Question: I am using code from cplusplus.com, which is opening file, reading info from it, print it, and then close it. So, here is the code:
'''
#include <iostream> // std::cin, std::cout
#include <fstream> // std::ifstream
int main () {
char str[256];
std::cout << "Enter the name of an existing text file: ";
std::cin.get (str,256); // get c-string
std::ifstream is(str); // open file
while (is.good()) // loop while extraction from file is possible
{
char c = is.get(); // get character from file
if (is.good())
std::cout << c;
}
is.close(); // close file
return 0;
}
'''
So, file with this code is called "prog.cpp", and saved in Documents/Test folder. In the same folder I have text file, called "hello.txt", which consists of following:
'''
hello to everyone
'''
So, after I run my program, expected outcome is "hello everyone", but I have:
'''
hsdhs131313dhhsd
'''
So, there is no other files. Where is the mistake? What have I done wrong? Using mac os x.
Here is the screenshot of termianl window, sublime text window and finder. Thanks in advance for help
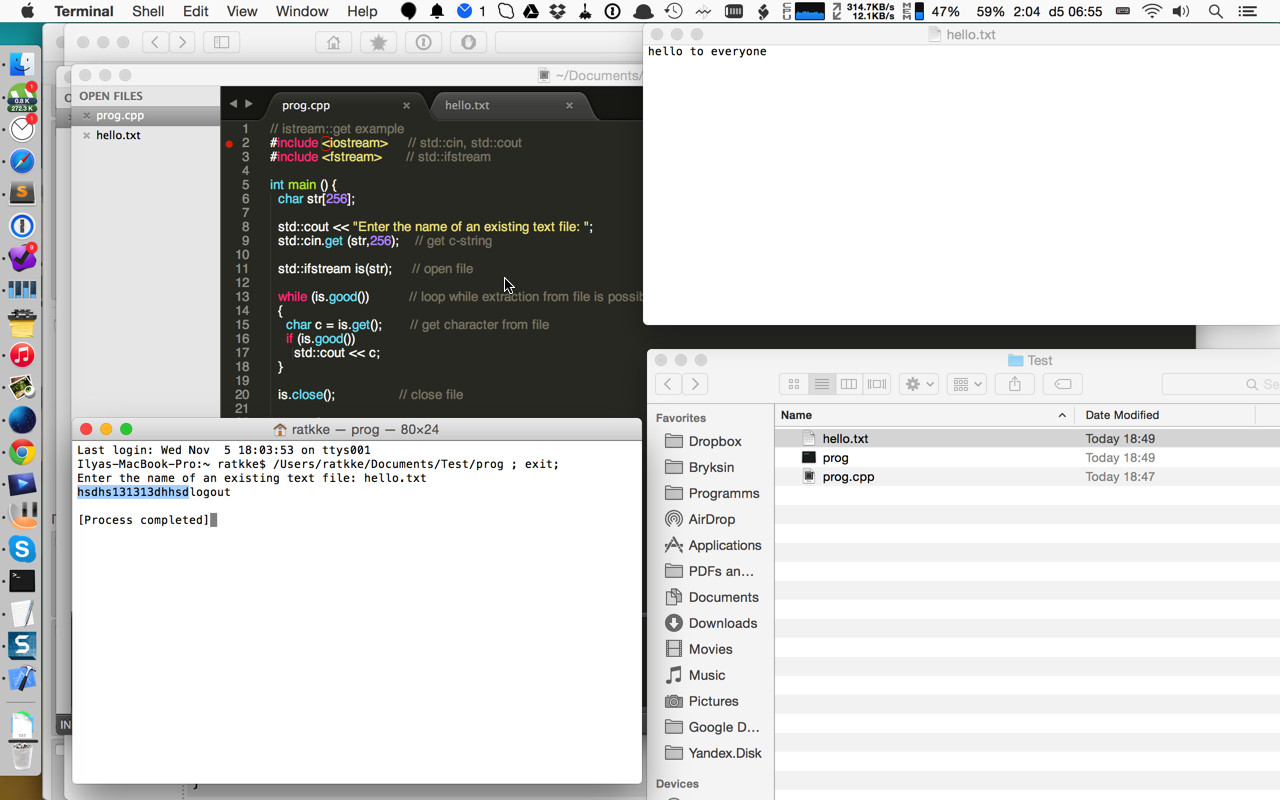
Answer: When the program asks for the name of a file, enter the full path:
'''
Enter the name of an existing text file: /Users/ratkke/Documents/Test/prog/hello.txt
'''